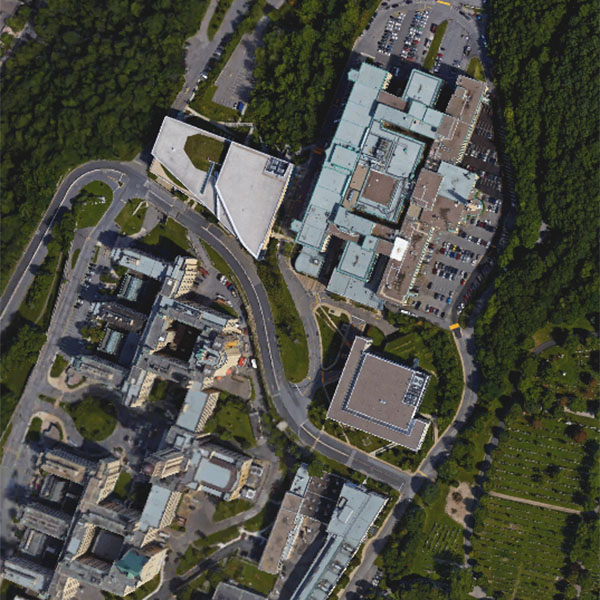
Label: School